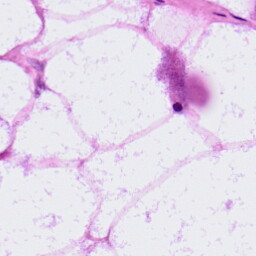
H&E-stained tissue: LymphNode